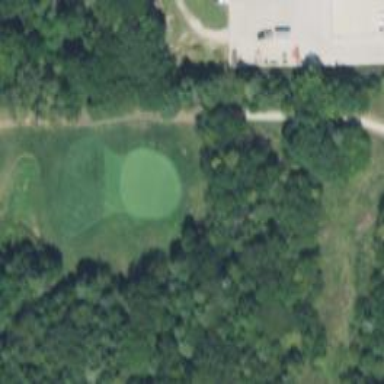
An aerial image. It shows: View of golf hole.